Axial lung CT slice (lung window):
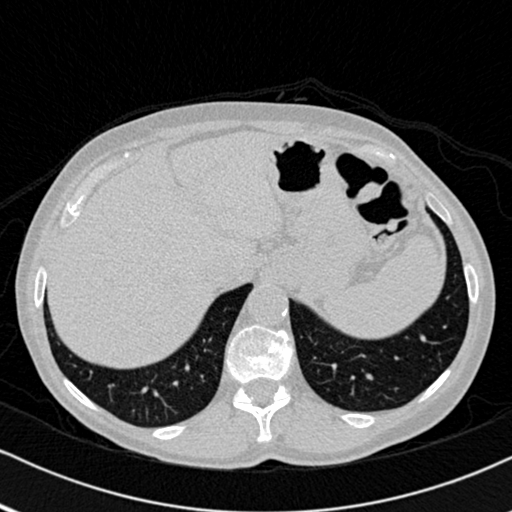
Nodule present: no